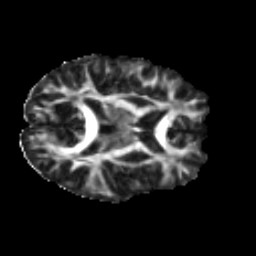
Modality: FA
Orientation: axial
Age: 31
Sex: female
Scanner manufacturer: ge
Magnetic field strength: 3 T
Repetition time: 7.8 s
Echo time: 0.0606 s